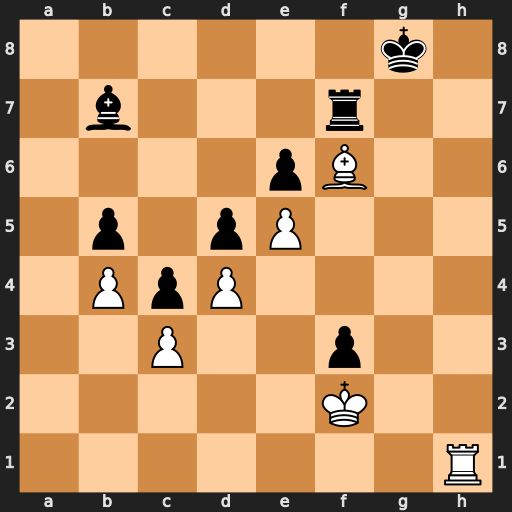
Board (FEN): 6k1/1b3r2/4pB2/1p1pP3/1PpP4/2P2p2/5K2/7R
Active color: w
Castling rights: -
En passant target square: -
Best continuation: Rh8#